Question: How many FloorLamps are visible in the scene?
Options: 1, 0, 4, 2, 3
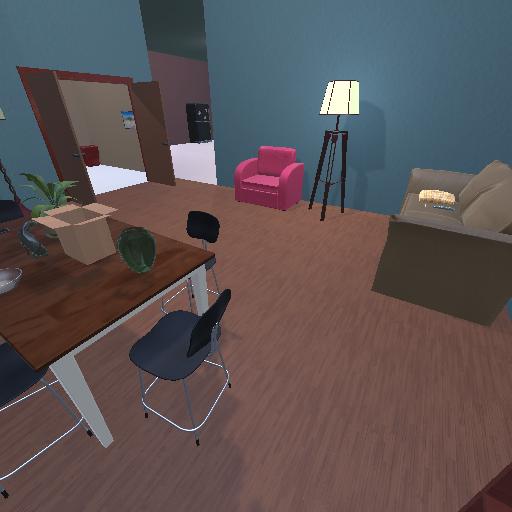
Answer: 1